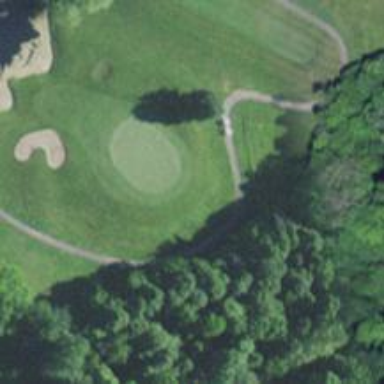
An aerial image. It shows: View of golf hole.